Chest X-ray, PA view. Patient: 62 years old, sex F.
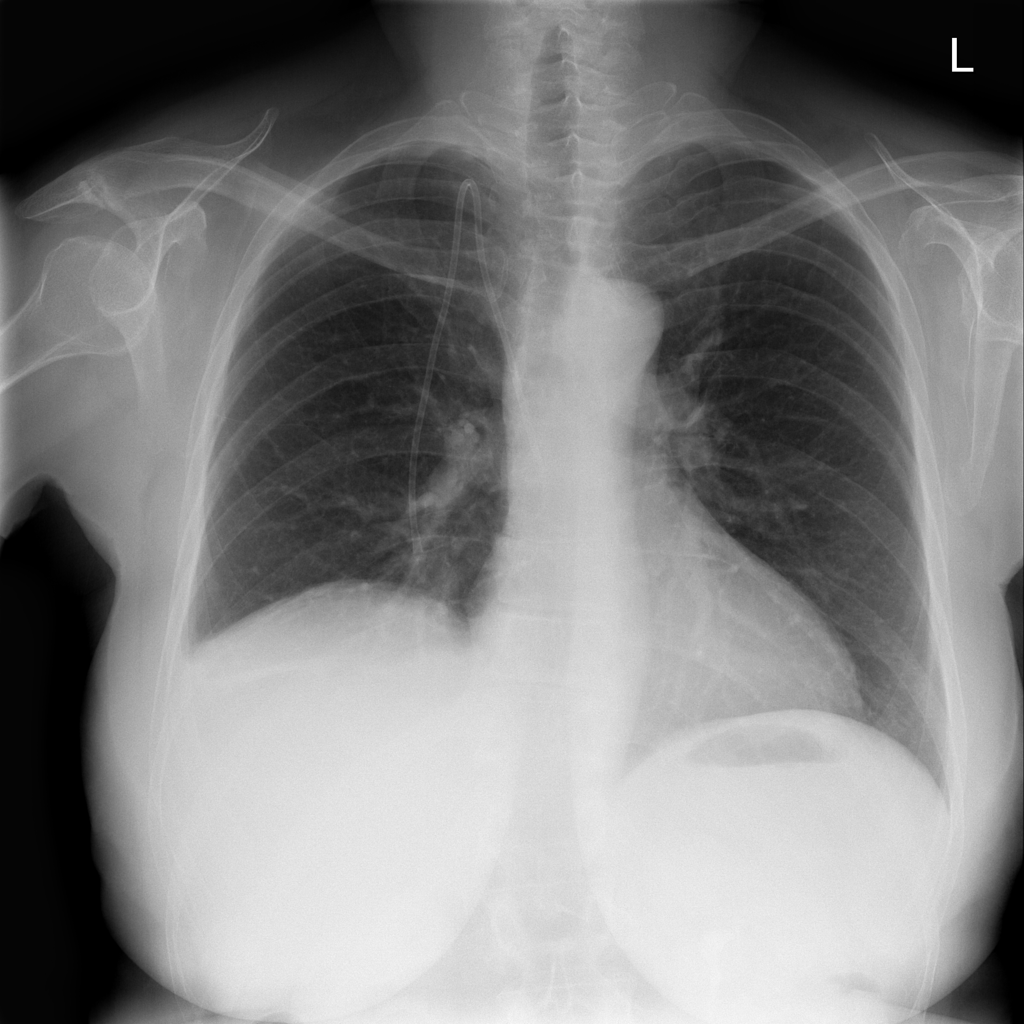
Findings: No Finding